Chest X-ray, PA view. Patient: 47 years old, sex M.
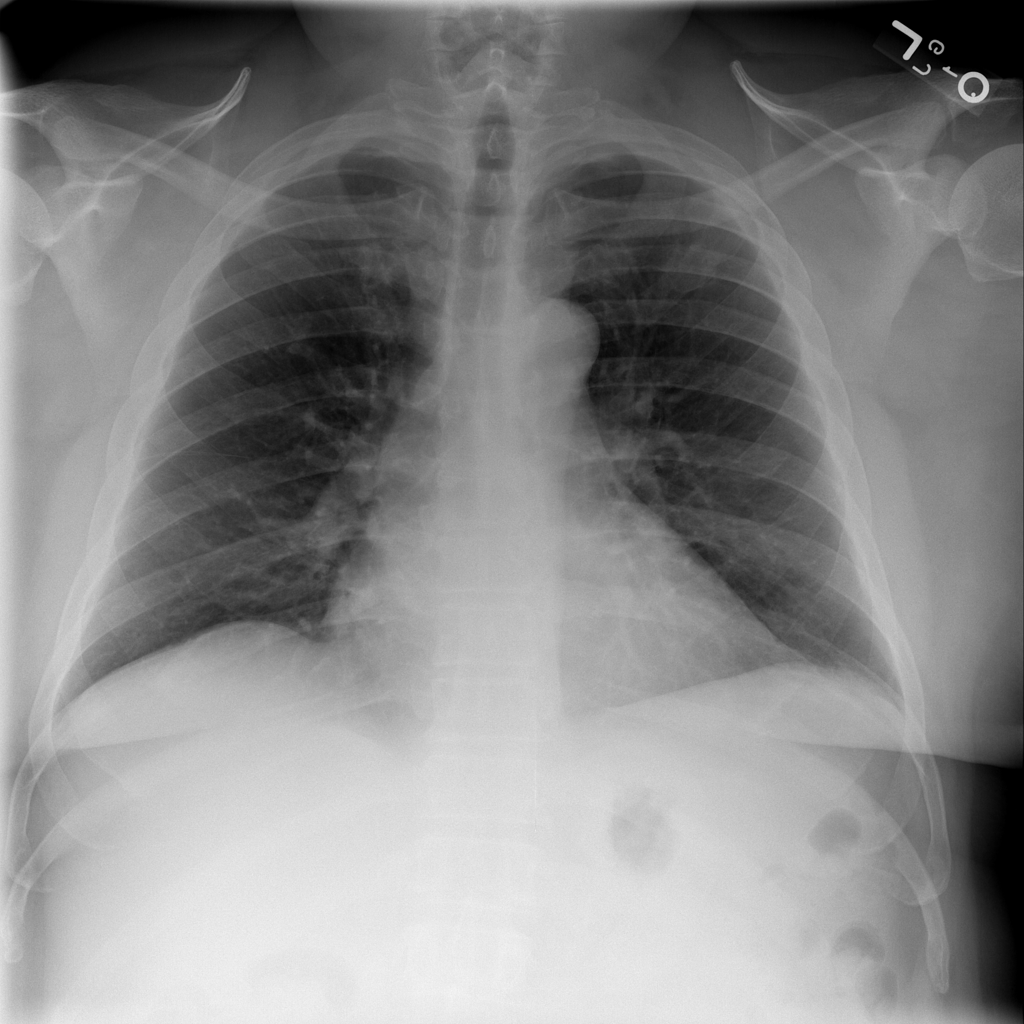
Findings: No Finding